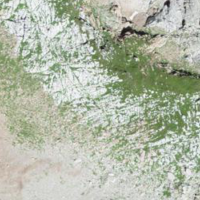
EUNIS habitat code: 48
Species observed at this site:
Capra ibex